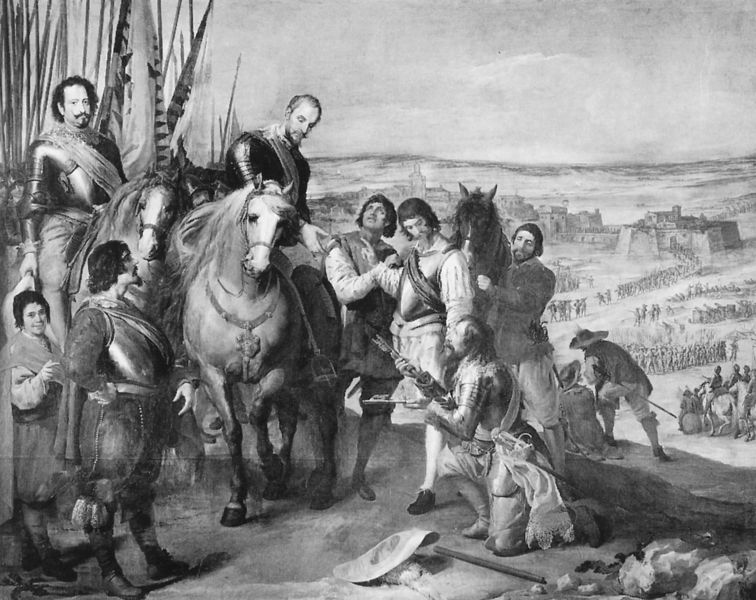
Titel: Die Übergabe der Stadt Jülich
Künstler: José Leonardo
Institution: Madrid, Museo del Prado
Schlagwörter: berg, himmel, mann, weiß, menschen, stadt, grau, hut, männer, schwarz, zeichnung, bart, barock, steine, ebene, horizont, häuser, kirche, adel, anhöhe, bauern, pferd, pferde, reiter, schärpe, fahnen, fahne, flagge, berge, amerika, krieg, schlacht, fight, hat, kaiser, king, könig, men, people, robes, soldaten, soldier, soldiers, sword, swords, white, women, black, gray, grey, woman, schild, burg, schwarzweiss, stich, knien, ritter, rüstung, horses, rocks, sky, tree, hill, hills, house, landscape, horizon, bittsteller, lanzen, armor, armour, child, knight, noble, spanish, uniform, drawing, castle, animals, army, hats, line, köcher, battle, beard, schwur, pfeile, bitten, flag, treue, town, city, fort, history, walls, buildings, lines, war, horse, shield, milität, hoof, spanier, südamerika, land, belagerung, worker, kneeling, armory, mane, mustache, moustache, knee, gun, guns, spear, servants, offering, sticks, general, kneel, arrows, fortress, rein, rumble, s, weapons, epic, armee, spikes, captain, conquest, shild, conquistador, conqueror, ruble, defend, offer, lanze, giving, flaggs, schwarz-wei0, groups, commander, horss, capitulate, #armor, kneeö, painte, knihts, beratung, aufbruch, pfeile köcher